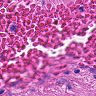
Metastatic tissue present: no